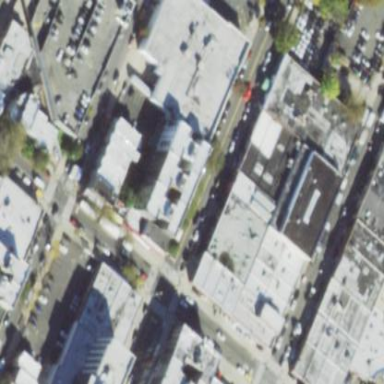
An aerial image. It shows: Building.